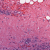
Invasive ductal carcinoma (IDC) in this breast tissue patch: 0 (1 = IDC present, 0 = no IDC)